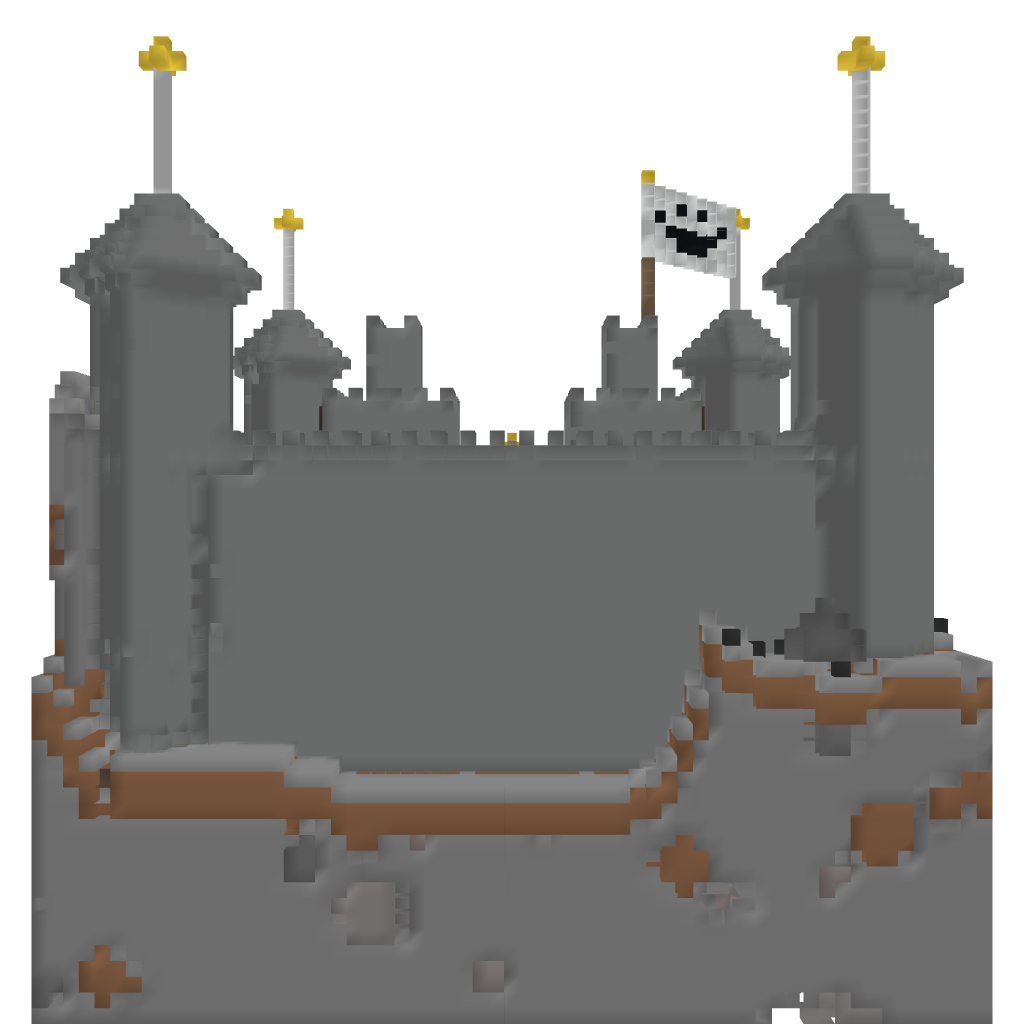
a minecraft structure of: castle 2